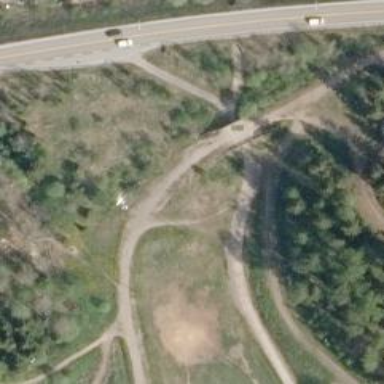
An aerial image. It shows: Footway bridge designed for nordic skiing. The ski piste is classified as intermediate difficulty and is groomed for classic and skating techniques.